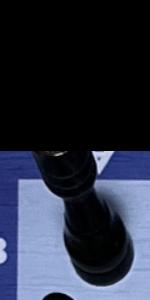
Label: Rook_Black